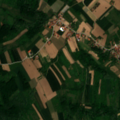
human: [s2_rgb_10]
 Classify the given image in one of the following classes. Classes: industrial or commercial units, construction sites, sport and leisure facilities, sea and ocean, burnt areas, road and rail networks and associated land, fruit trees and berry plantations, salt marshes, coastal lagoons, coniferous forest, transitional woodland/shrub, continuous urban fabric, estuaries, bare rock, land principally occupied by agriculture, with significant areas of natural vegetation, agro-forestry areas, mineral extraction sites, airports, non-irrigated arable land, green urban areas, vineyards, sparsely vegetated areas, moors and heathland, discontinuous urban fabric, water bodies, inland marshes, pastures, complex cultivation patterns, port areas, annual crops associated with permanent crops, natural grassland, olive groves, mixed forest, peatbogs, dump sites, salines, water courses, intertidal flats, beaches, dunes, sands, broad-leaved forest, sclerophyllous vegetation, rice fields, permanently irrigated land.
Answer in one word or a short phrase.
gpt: discontinuous urban fabric, complex cultivation patterns, land principally occupied by agriculture, with significant areas of natural vegetation, broad-leaved forest